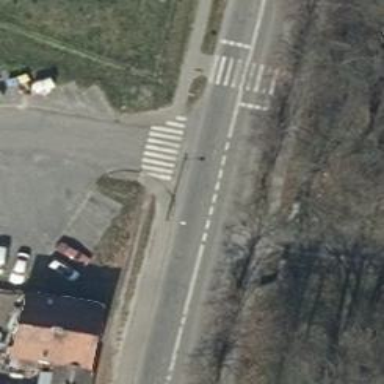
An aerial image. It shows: Zebra crossing on the road.